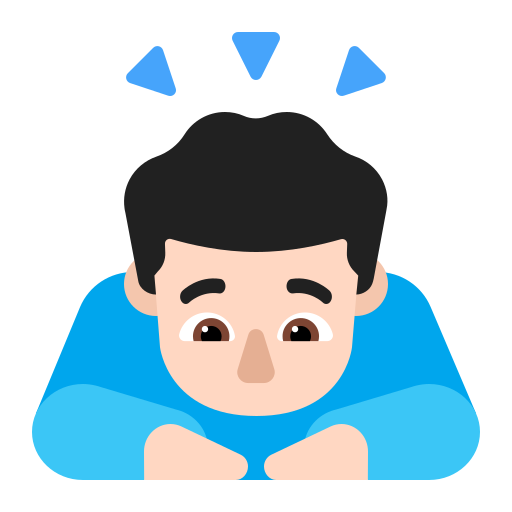
man bowing flat light